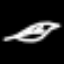
Label: leaf